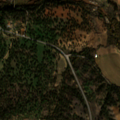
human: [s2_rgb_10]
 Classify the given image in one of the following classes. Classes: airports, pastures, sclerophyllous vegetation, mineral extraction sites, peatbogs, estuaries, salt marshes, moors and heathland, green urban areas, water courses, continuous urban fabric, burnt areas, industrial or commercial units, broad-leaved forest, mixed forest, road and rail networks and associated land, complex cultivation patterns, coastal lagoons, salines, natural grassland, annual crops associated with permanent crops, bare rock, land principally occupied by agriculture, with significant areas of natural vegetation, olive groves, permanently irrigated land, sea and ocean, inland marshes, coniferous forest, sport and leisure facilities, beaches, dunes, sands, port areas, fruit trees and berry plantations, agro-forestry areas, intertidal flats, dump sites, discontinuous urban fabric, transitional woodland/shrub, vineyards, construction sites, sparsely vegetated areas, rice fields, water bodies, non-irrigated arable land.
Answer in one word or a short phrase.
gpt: permanently irrigated land, broad-leaved forest, transitional woodland/shrub